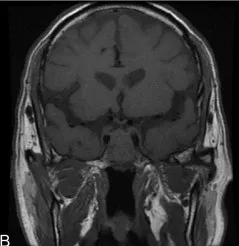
Precontrast T1WI.
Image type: radiology (mri)